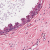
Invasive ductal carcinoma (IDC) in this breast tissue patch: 0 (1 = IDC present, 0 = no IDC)